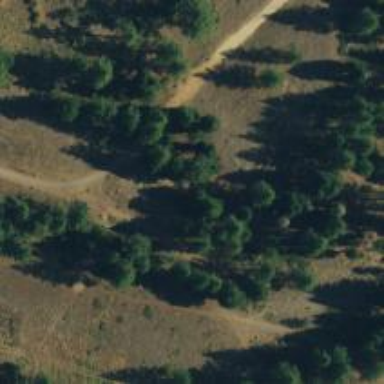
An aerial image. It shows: Path.